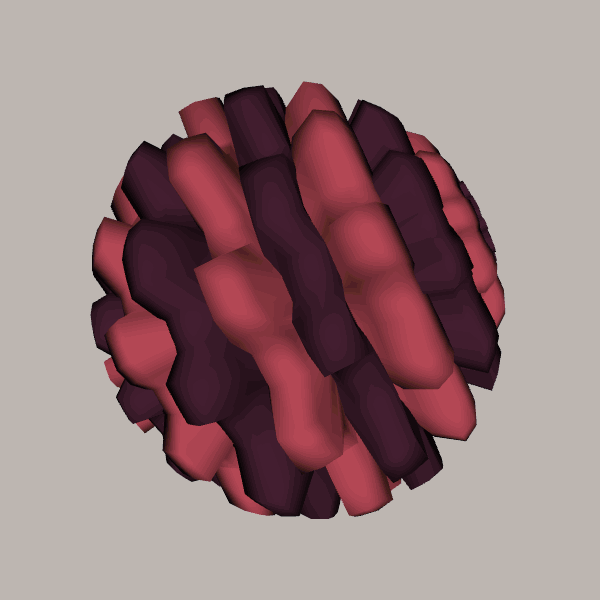
Background: light